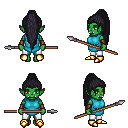
a pixel art fantasy rpg character, female body template, orc, green skin, teal tunic, white pants, raven extra-long topknot hairstyle, cloth bracers, gold boots, spear, four views (front, back, left, right), 2x2 character sprite sheet, small pixel art, hard edges, no anti-aliasing